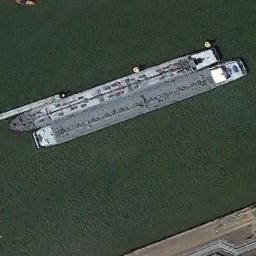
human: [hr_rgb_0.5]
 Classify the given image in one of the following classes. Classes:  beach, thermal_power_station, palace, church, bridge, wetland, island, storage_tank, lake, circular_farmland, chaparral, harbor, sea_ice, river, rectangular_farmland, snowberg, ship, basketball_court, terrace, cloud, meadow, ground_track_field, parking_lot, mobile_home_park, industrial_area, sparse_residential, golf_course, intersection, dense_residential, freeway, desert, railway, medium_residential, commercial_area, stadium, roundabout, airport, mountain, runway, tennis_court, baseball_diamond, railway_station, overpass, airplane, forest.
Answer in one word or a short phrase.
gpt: ship